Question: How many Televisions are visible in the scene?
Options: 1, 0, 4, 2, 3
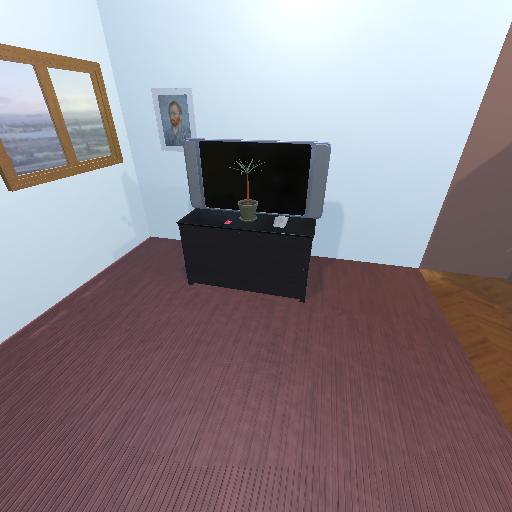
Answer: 1